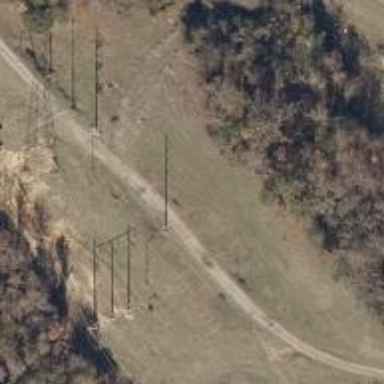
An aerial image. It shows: Power pole.